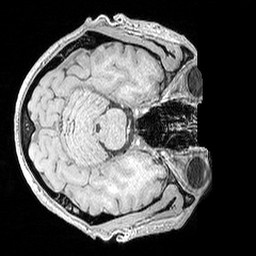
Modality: MP2RAGE
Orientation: axial
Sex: male
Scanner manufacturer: siemens
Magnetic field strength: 3 T
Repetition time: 5 s
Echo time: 0.00292 s